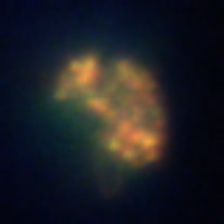
Taxon: Unknown_detritus
Group: Unknown